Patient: sex F, age 54
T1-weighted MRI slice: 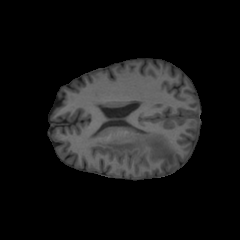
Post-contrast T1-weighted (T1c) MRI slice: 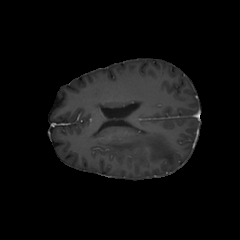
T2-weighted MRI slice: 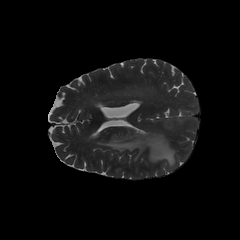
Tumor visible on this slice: yes
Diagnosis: Glioblastoma, IDH-wildtype
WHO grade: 4